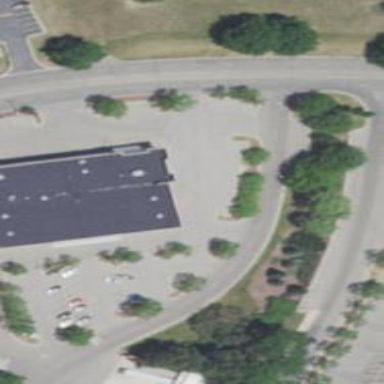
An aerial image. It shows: Building that houses car repair shop.